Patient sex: F
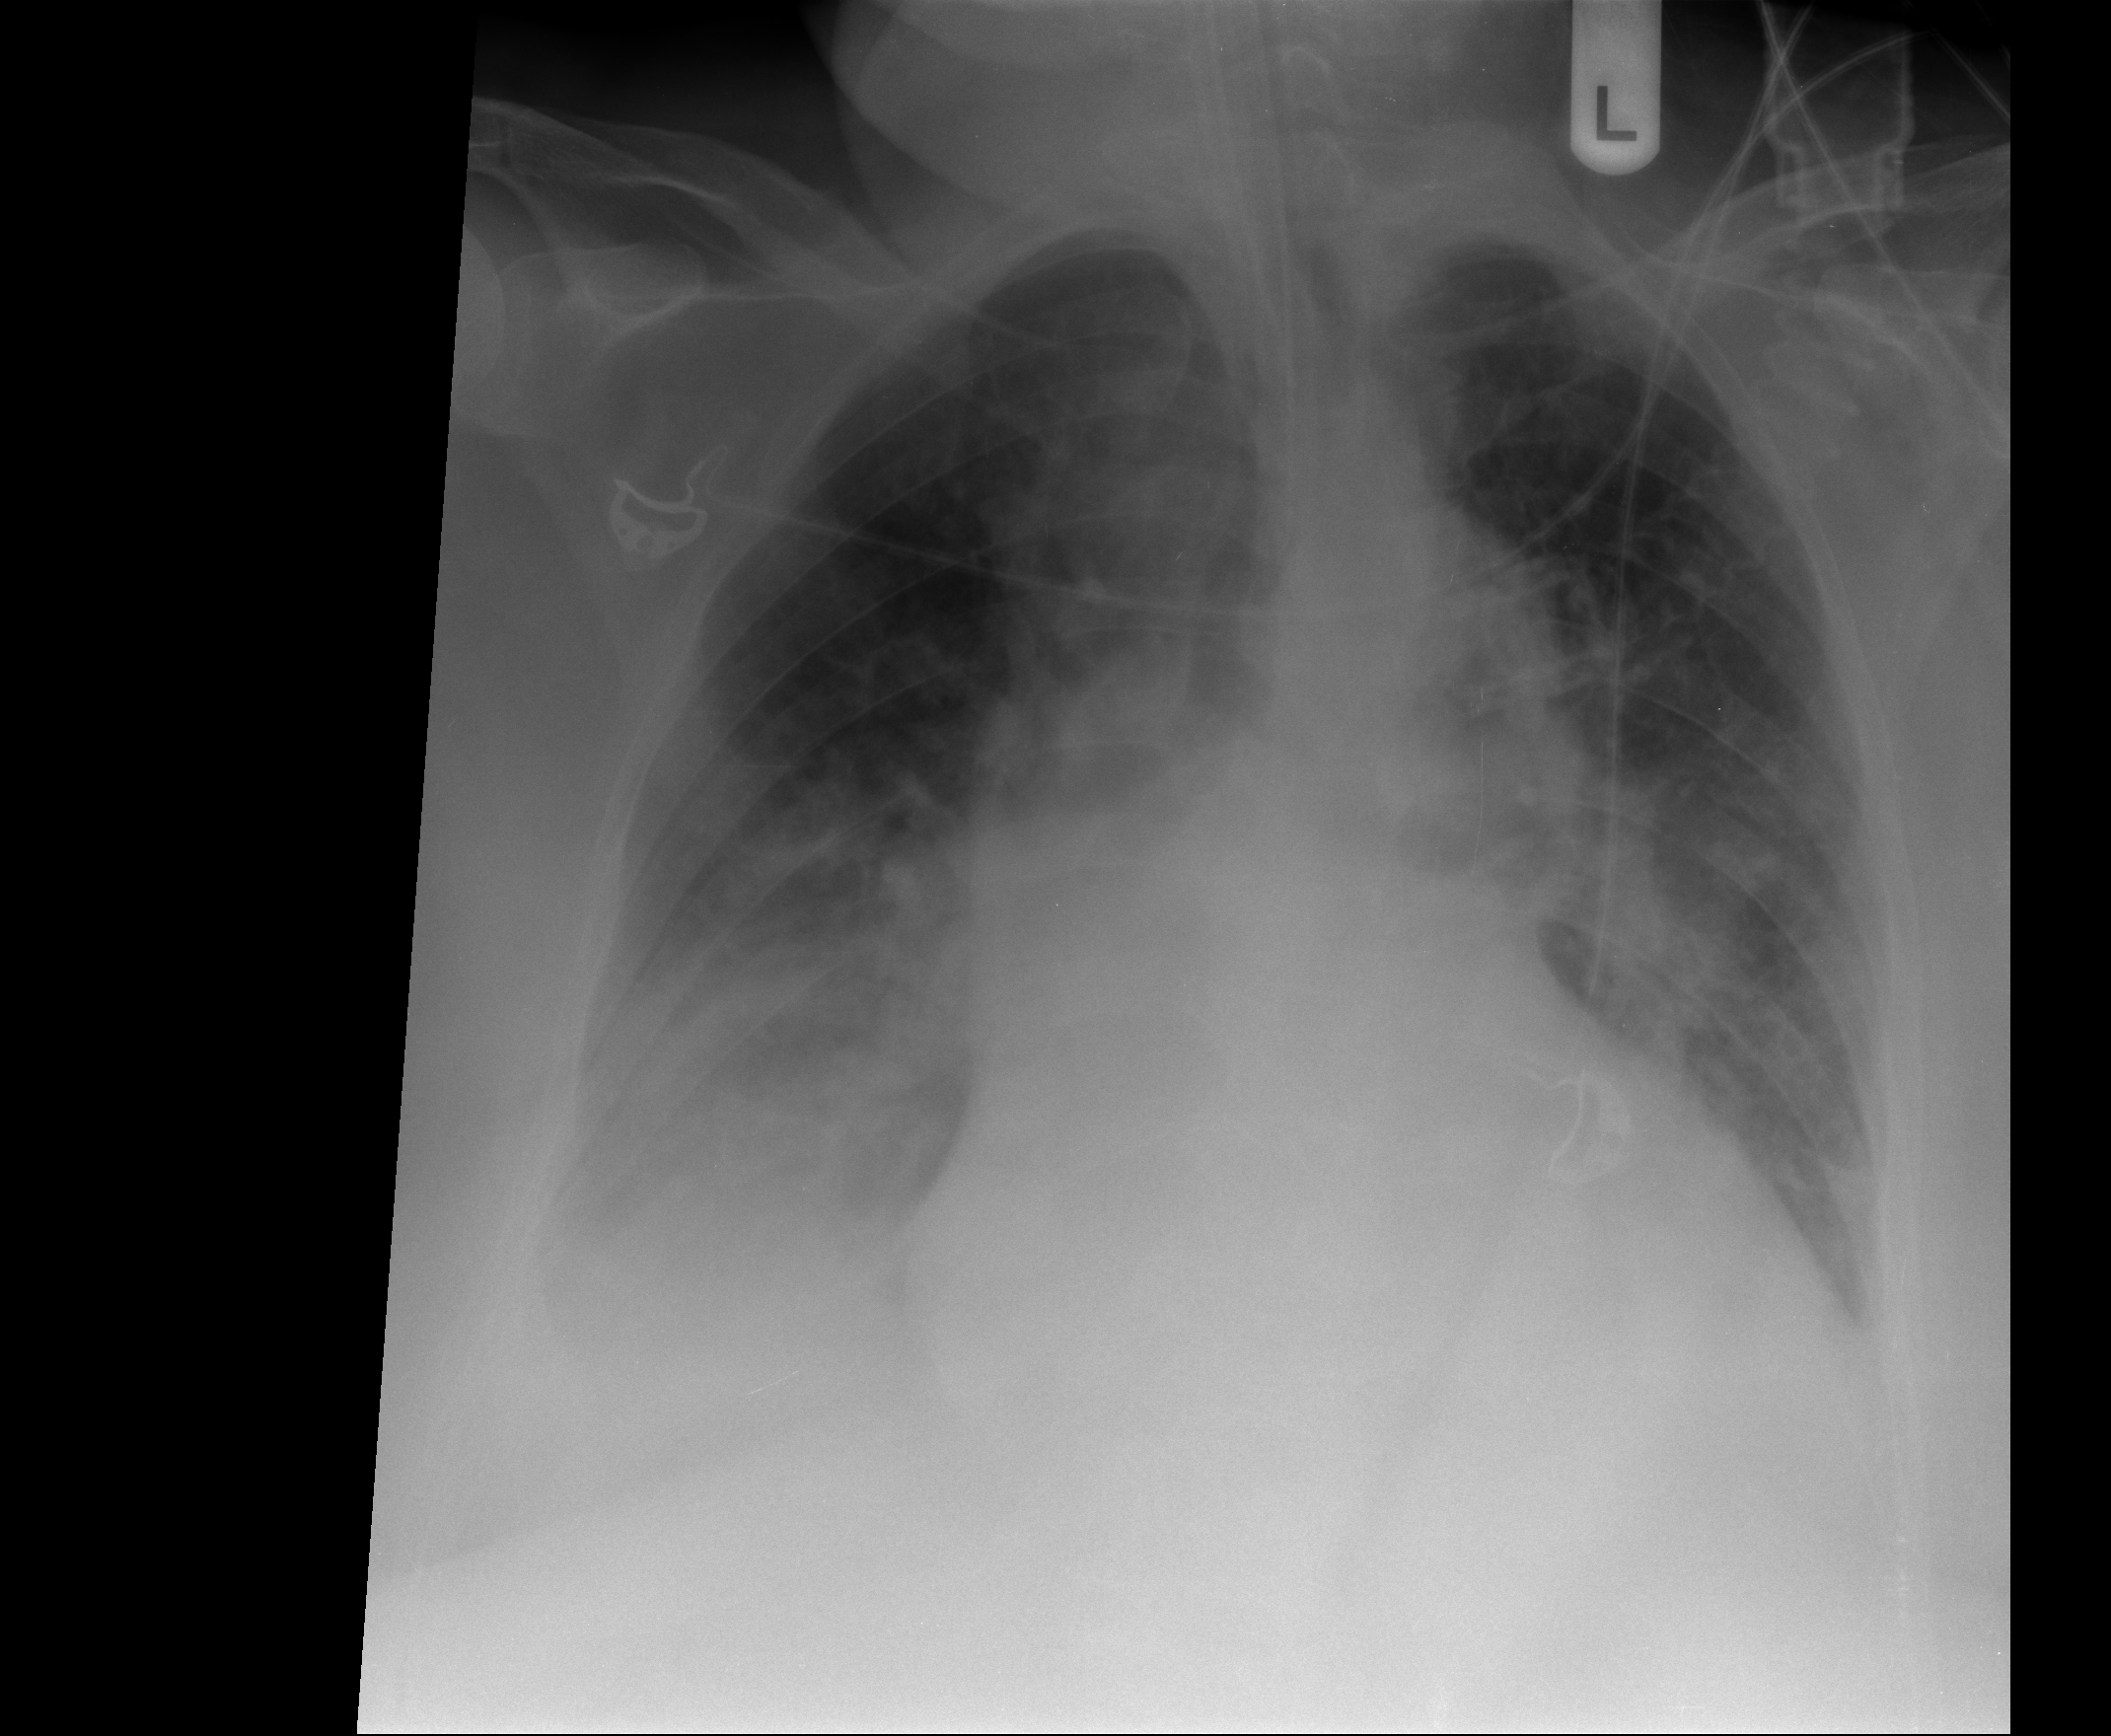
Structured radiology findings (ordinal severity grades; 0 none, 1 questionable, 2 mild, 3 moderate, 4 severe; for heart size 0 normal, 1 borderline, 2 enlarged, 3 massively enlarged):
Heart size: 2
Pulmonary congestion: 2
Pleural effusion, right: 3
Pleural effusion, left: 2
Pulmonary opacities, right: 3
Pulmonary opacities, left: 2
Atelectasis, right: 3
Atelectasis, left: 2